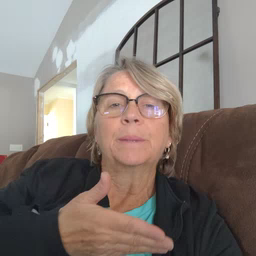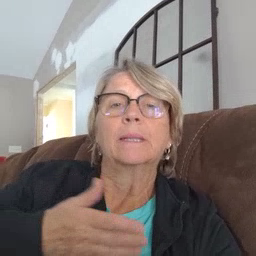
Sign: kitty